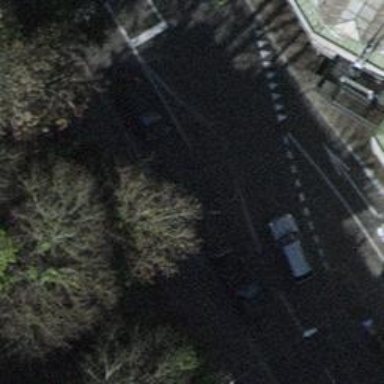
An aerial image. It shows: Traffic calming island.